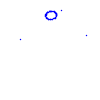
Particle: proton